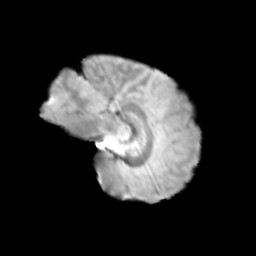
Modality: T2w
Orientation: sagittal
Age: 10
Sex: female
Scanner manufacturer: siemens
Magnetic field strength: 3 T
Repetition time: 3.8 s
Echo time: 0.07 s